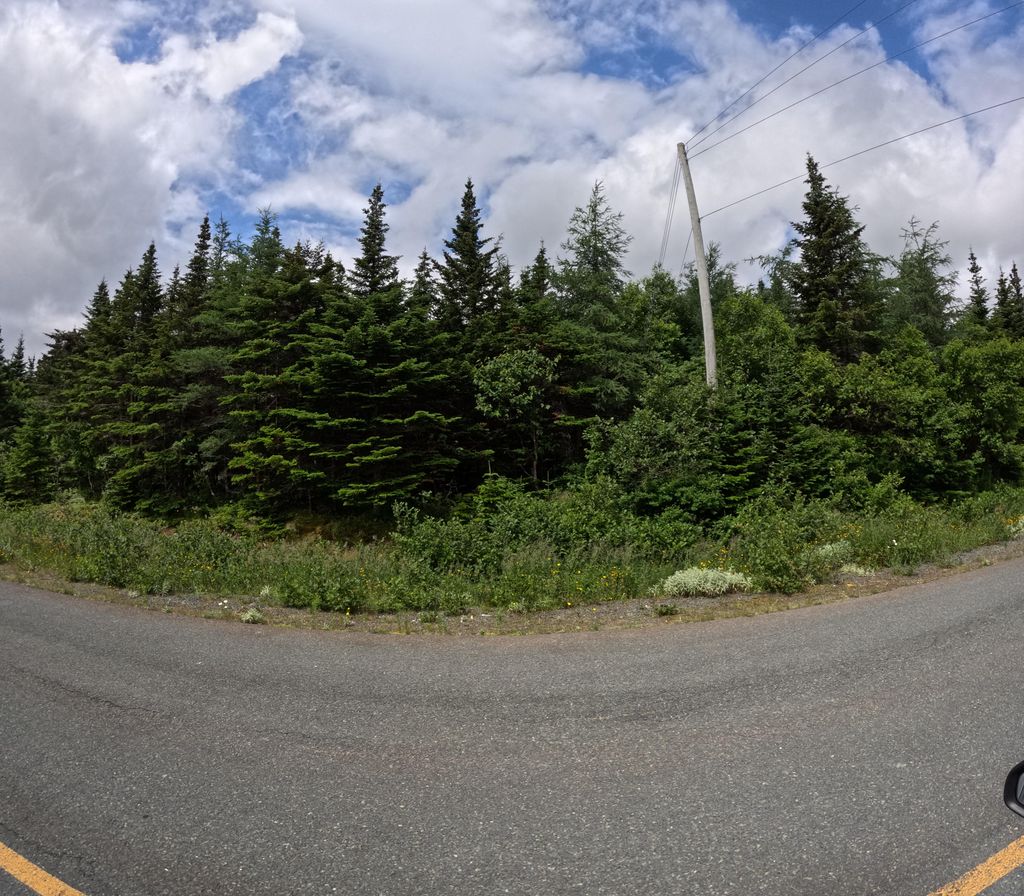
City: st_johns